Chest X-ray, PA view. Patient: 65 years old, sex M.
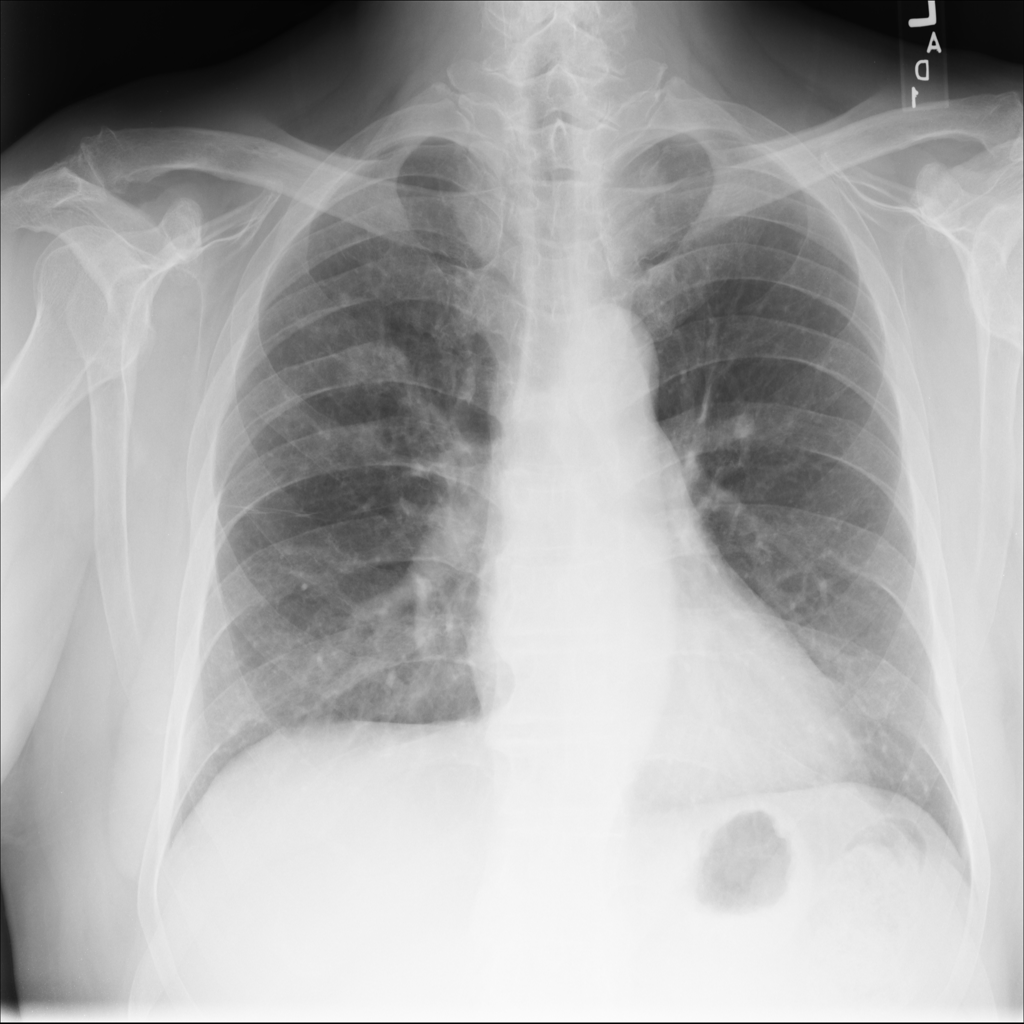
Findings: Infiltration